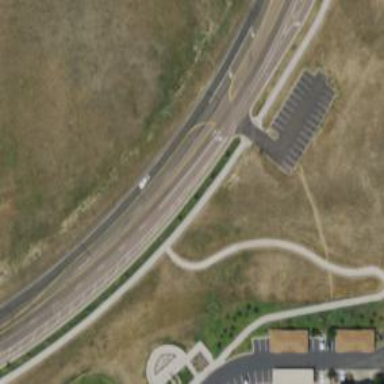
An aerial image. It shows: Secondary road with asphalt surface.